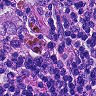
Metastatic tissue present: yes